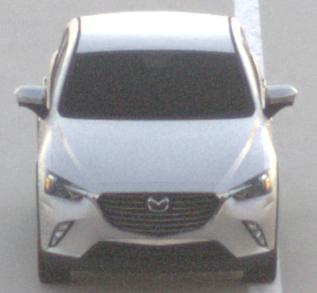
Make: Mazda
Model: CX-3 SKYACTIV-G 120
Detailed model: CX-3 (DK)
Model produced from: 2015/06
Model produced until: 2018/06
Doors: 5
Color: white
Road condition: dry road
Daytime: sunrise or sunset
Contrast: low contrast